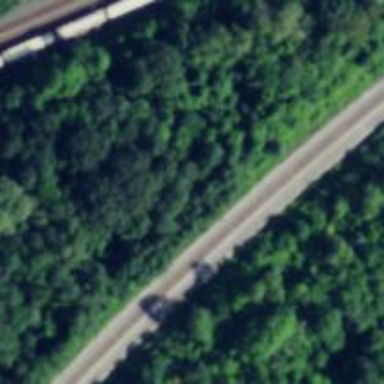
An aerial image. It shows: Railway track.